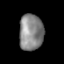
Tissue: prostate
Cell type: T cells
Senescence score: 0.3083
Nuclear area (px): 856
Mean DAPI intensity: 134.654